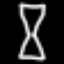
Label: hourglass